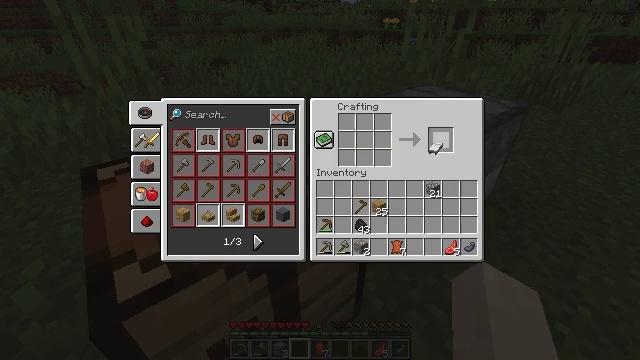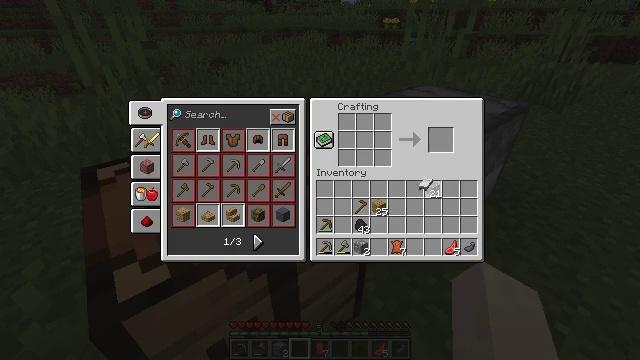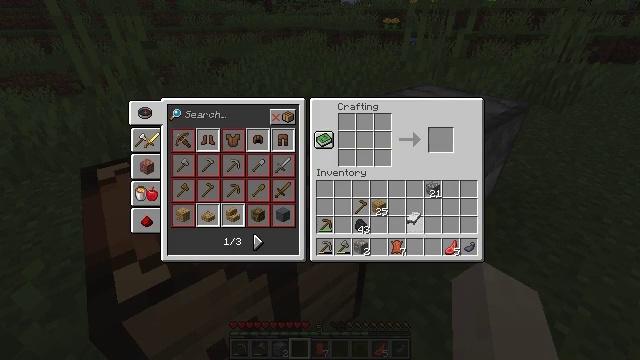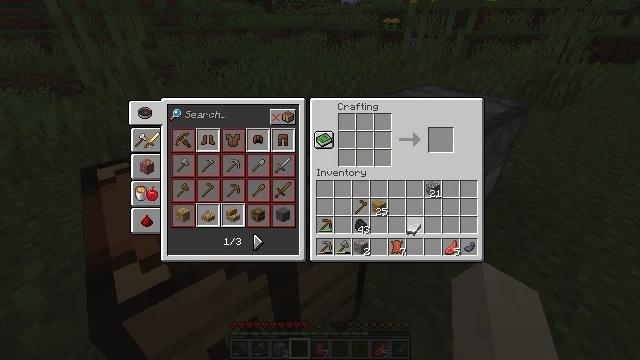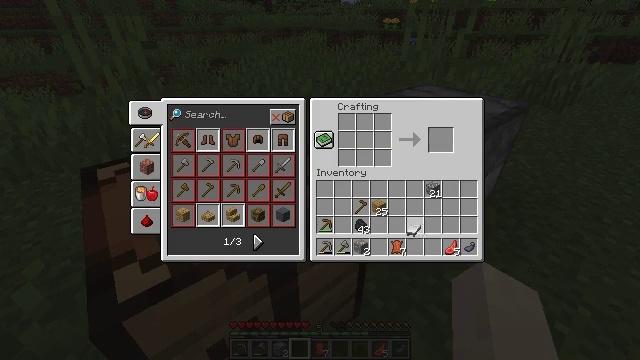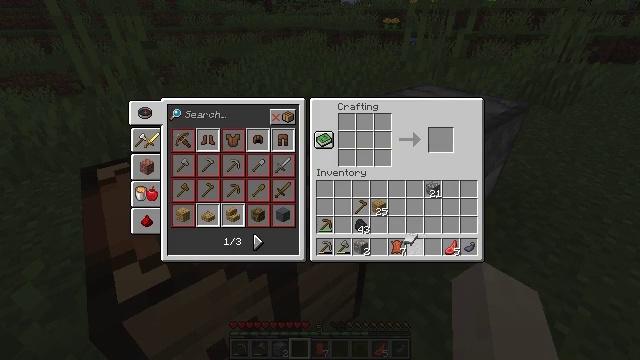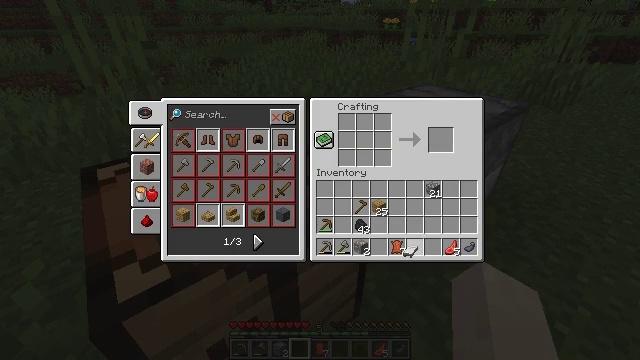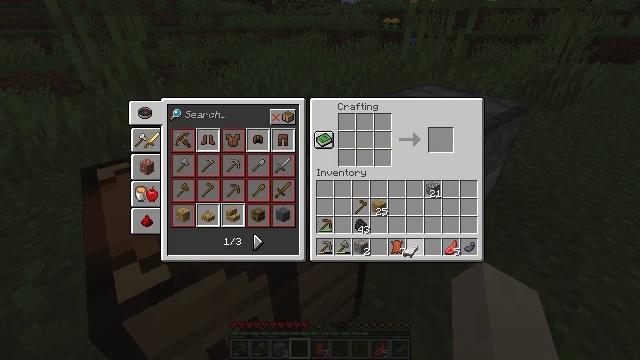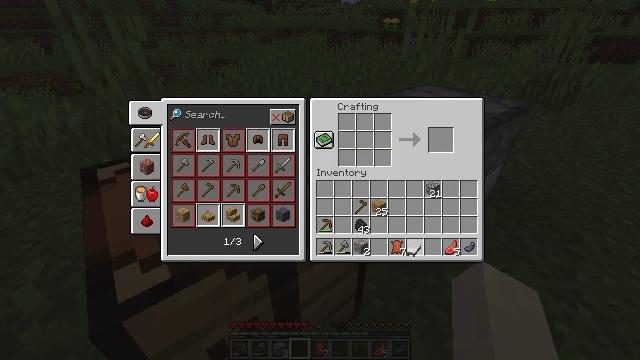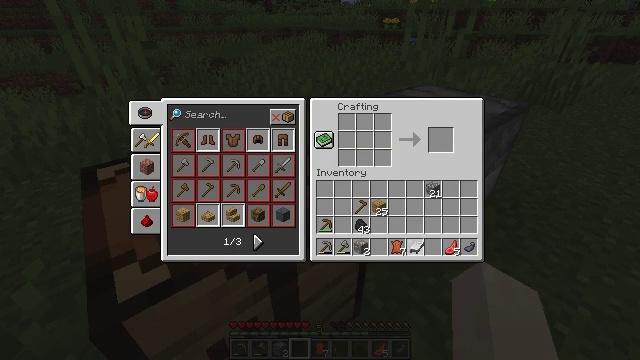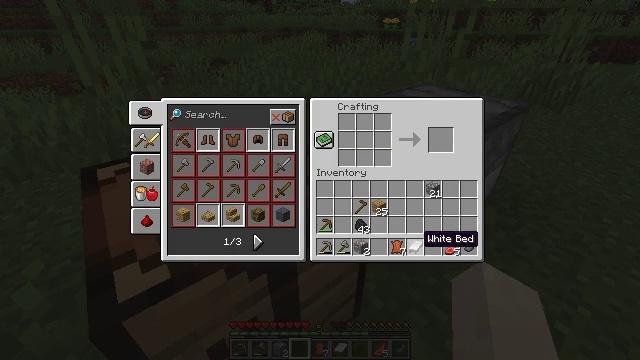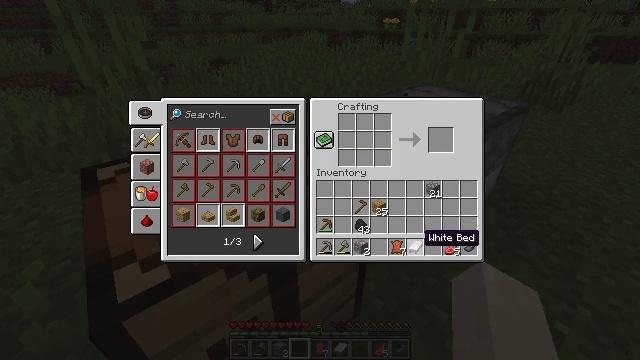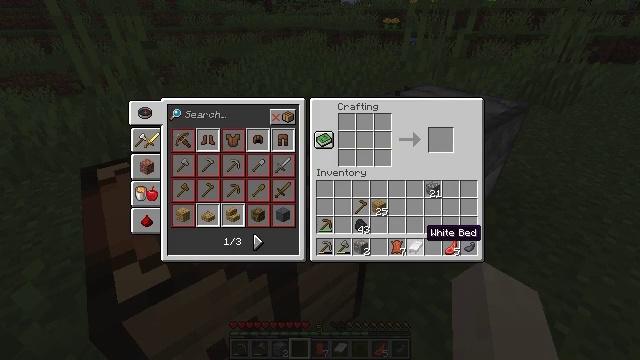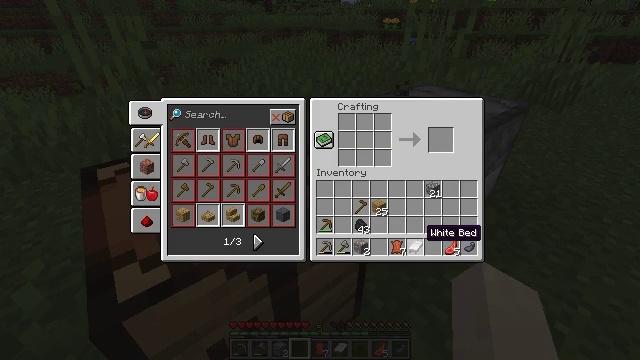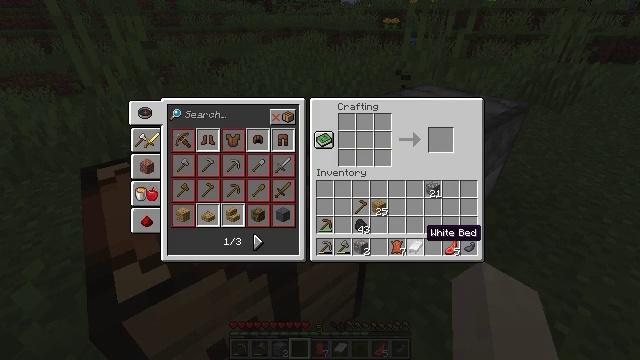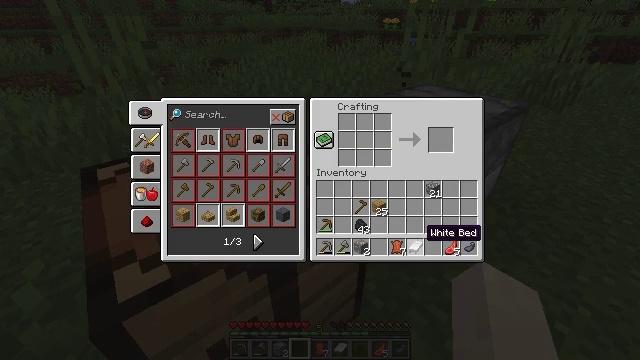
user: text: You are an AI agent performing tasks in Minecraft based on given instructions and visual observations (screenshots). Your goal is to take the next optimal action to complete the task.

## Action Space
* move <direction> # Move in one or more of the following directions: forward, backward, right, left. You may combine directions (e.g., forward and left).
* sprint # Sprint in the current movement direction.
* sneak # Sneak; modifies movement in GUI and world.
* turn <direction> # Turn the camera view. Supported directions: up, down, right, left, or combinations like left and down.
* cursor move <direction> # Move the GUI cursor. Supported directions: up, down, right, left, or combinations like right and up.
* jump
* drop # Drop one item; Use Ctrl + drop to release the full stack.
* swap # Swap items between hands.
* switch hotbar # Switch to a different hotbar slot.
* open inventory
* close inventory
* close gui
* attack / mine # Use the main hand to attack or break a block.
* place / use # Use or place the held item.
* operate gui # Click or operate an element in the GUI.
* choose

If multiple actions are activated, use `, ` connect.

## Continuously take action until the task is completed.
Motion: motion action
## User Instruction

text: Use the crafting grid to make black dye.
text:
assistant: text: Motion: cursor move left and down, open gui
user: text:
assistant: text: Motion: cursor move left and down
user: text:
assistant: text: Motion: cursor move down
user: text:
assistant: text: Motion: no_op
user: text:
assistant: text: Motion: cursor move down
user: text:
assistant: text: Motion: cursor move down
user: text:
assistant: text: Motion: no_op
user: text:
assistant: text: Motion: operate gui
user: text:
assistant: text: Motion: operate gui
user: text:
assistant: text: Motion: no_op
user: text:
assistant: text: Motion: no_op
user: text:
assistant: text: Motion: no_op
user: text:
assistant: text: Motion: no_op
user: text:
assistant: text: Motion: no_op
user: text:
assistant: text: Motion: no_op
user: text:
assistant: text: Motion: no_op
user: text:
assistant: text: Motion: no_op
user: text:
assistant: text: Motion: no_op
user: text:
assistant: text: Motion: cursor move left
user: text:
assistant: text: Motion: cursor move left
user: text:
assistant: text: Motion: no_op
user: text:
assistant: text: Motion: no_op
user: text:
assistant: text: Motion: no_op
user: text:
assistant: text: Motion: no_op
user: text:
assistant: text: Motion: no_op
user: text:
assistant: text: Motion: cursor move down
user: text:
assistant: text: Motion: cursor move right and down
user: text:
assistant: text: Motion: cursor move right
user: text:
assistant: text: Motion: no_op
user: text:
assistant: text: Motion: no_op